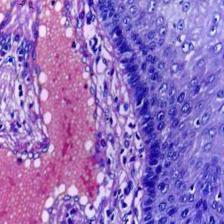
Diagnosis: Normal